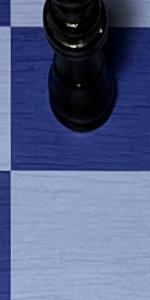
Label: Empty